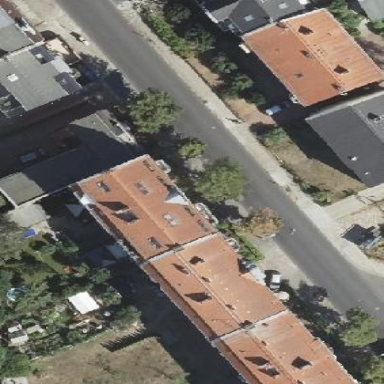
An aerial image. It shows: Apartments building with gambrel-shaped roof.